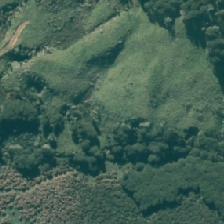
Land cover: low_producing_grassland